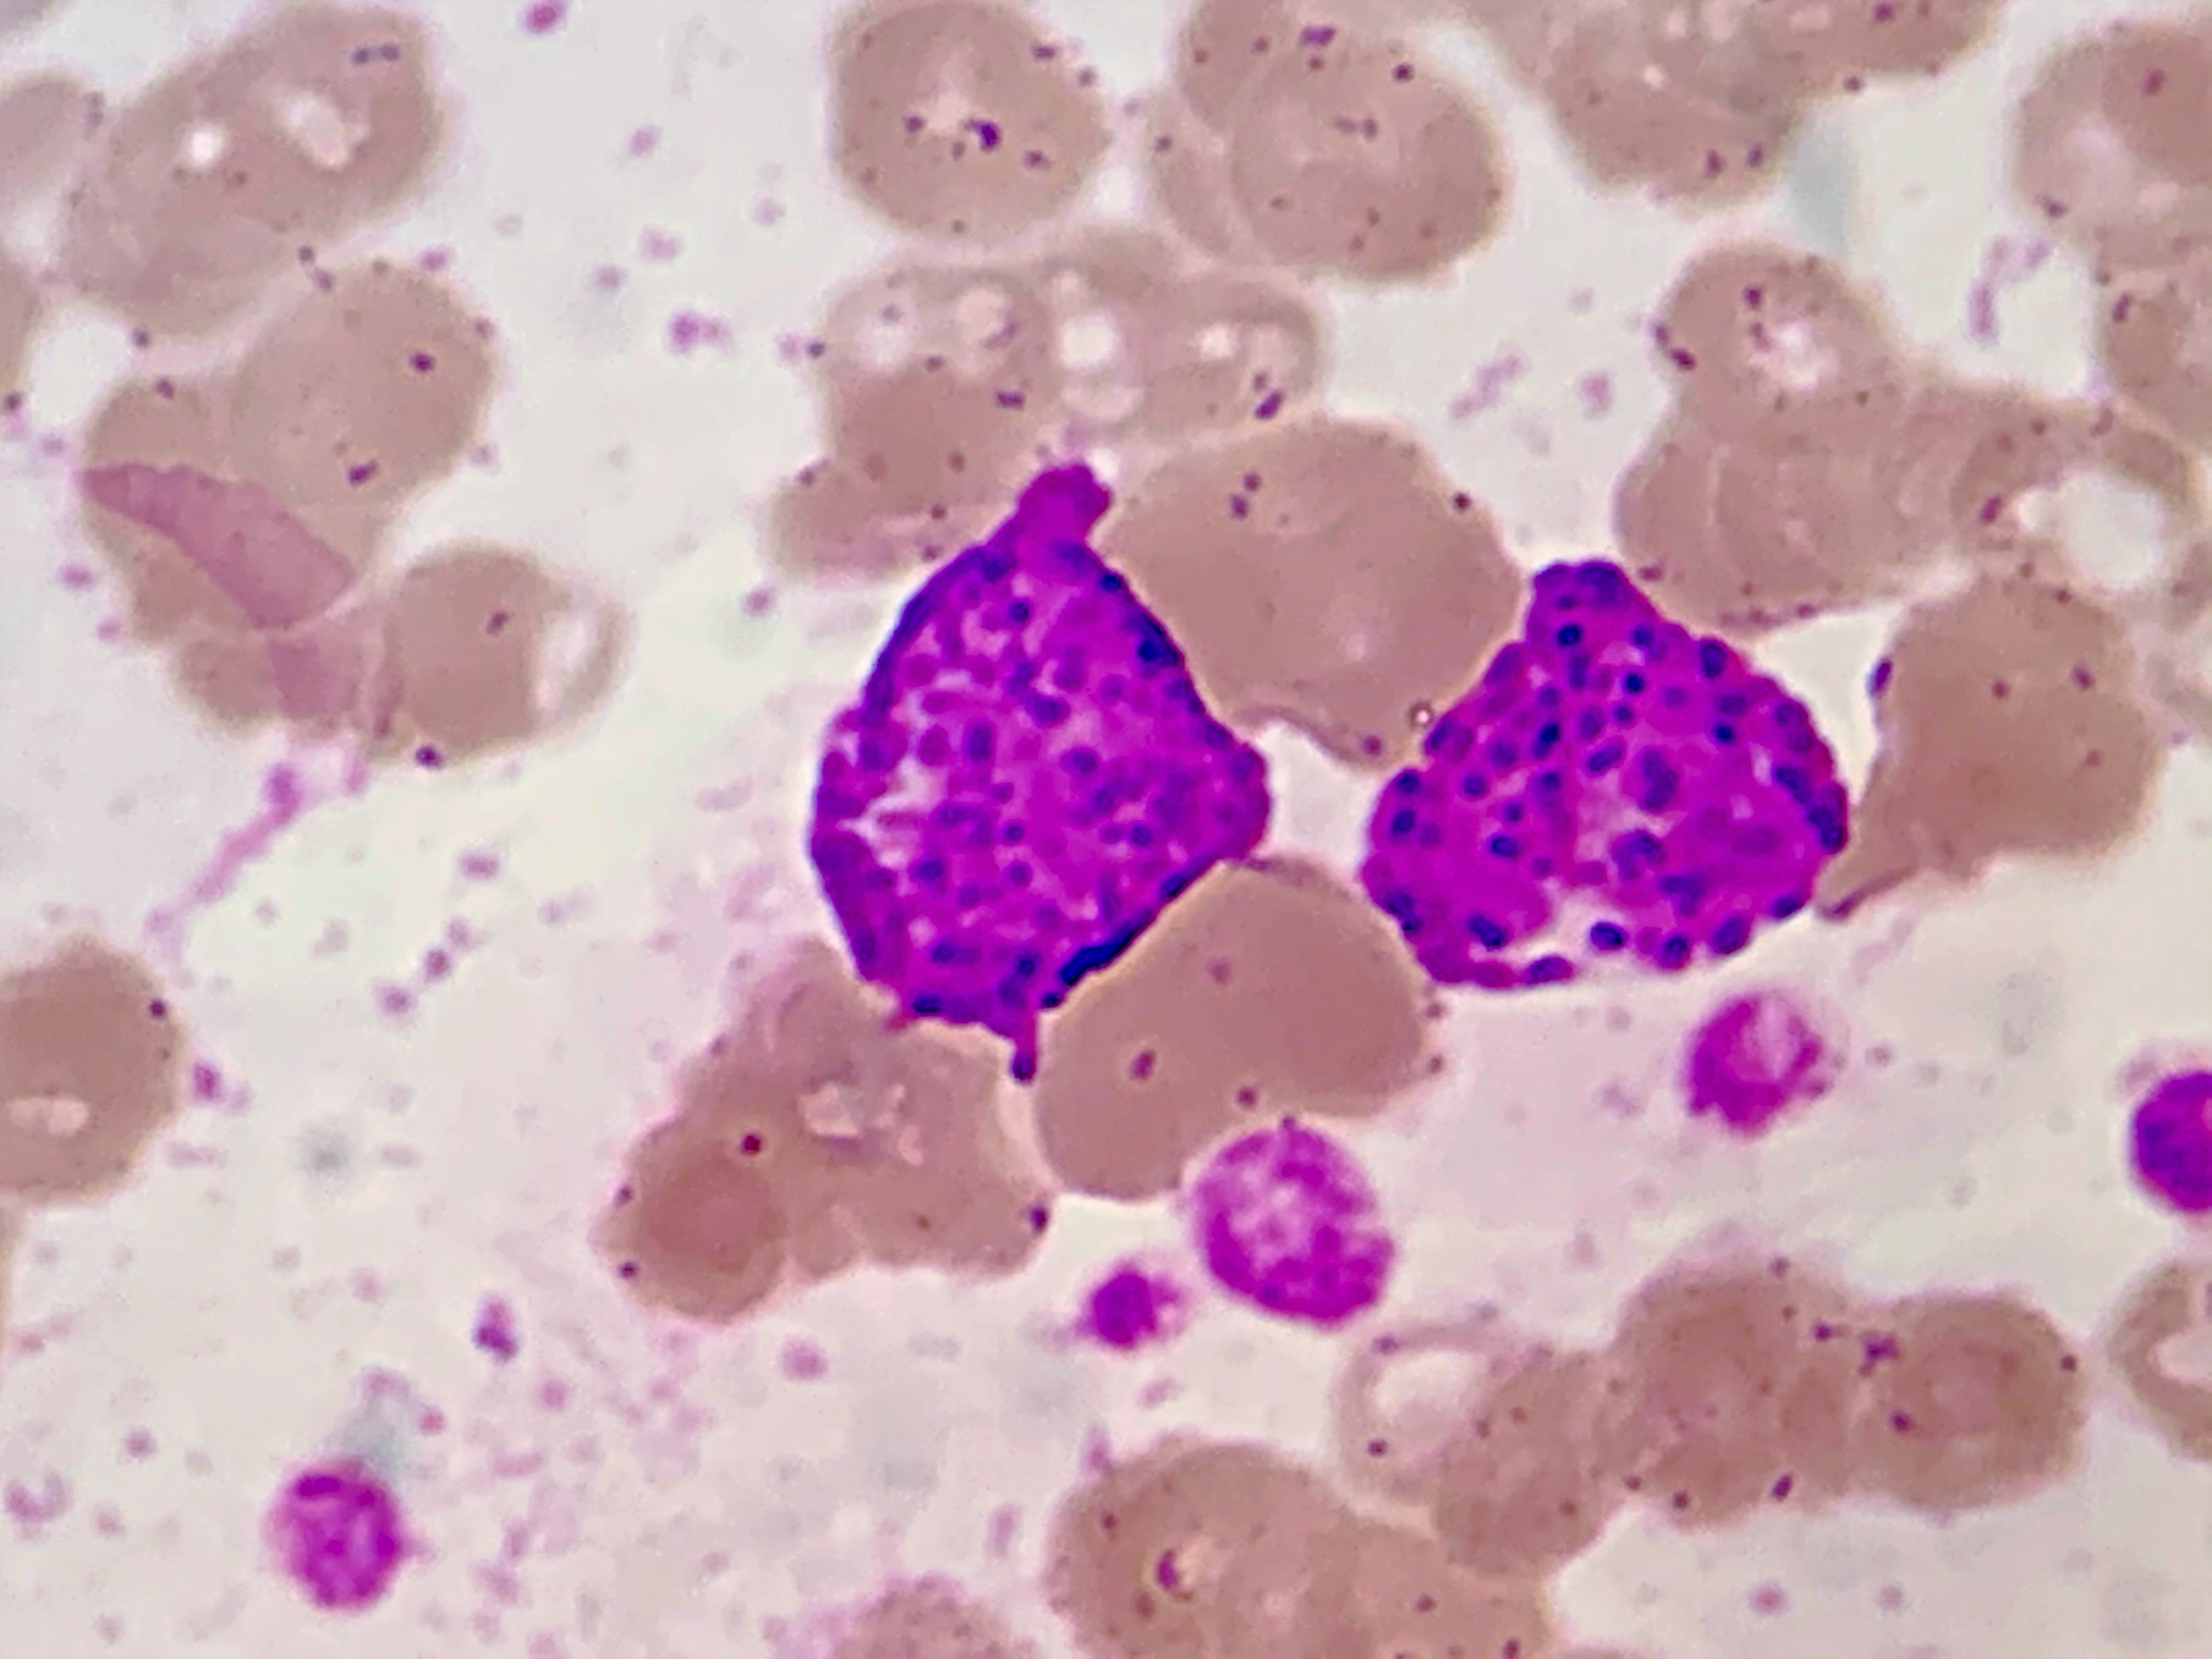
Cell type: BASOPHILS